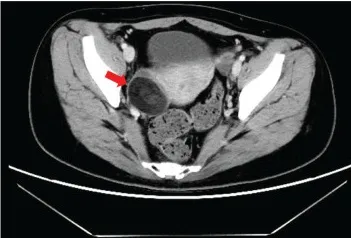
Computed tomography (CT) scan of patient with endometrial YST preoperatively. A 3-cm mass of uneven density in the right adnexa.
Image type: radiology (ct)